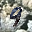
Label: 9